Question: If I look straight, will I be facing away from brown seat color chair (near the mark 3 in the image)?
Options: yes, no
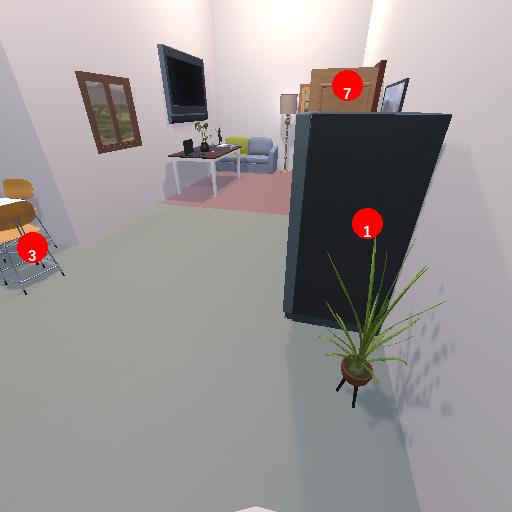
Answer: yes